Question: I have an external content type in SharePoint 2010 pulling data from a SQL 2008R2 DB using BCS. All the data comes back fine but the Time stamp column is off by 2 hours when I compare the values displayed in the Read List with the values returned when I query the DB in Management Studio. I've attached a picture with an example:

The times displayed in the browser are 4 hours earlier than the Time stamp returned by Management Studio. I've checked the Date and Time settings on both the client and server and they are fine. Any ideas what could cause this?
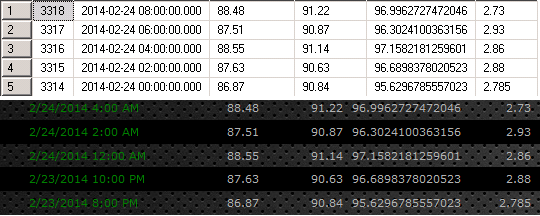
Answer: Check the normalisation settings for your BDC.
Make sure you set it like this:
'''
<TypeDescriptor TypeName="System.DateTime"
Name="YourDate" DefaultDisplayName="Your Date">
<Interpretation>
<NormalizeDateTime LobDateTimeMode="Local" />
</Interpretation>
</TypeDescriptor>
'''
<URL>